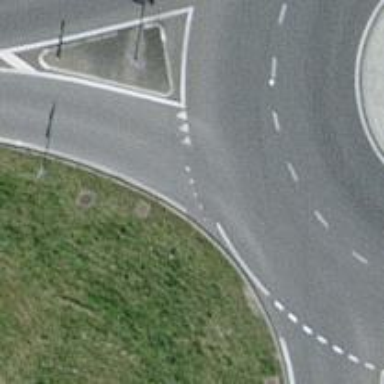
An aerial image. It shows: Road with "give way" sign.